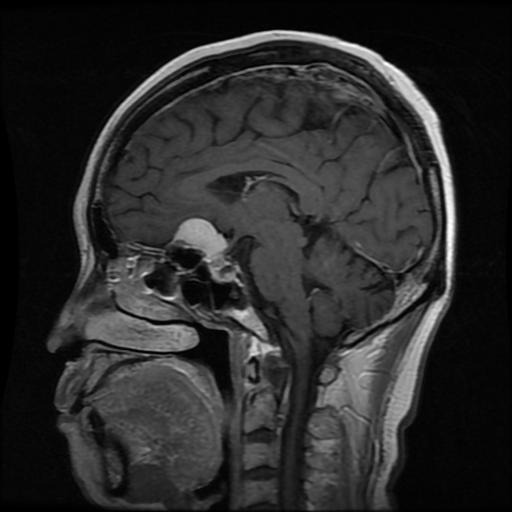
Label: meningioma